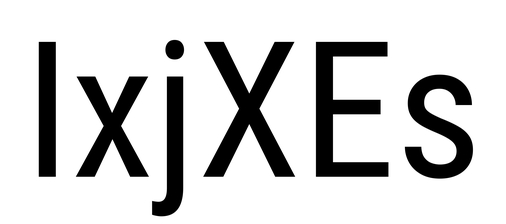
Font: Roboto_Condensed_Regular